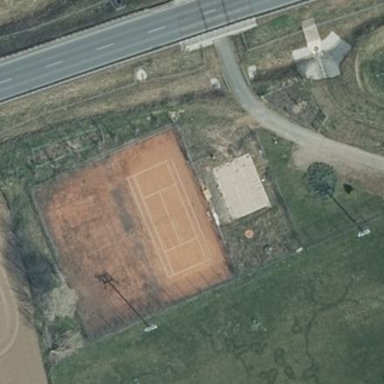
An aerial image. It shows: Clay tennis court on pitch.